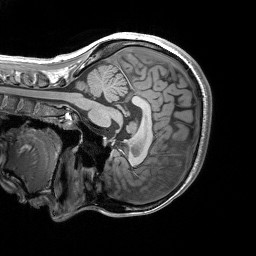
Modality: T1w
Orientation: sagittal
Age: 21